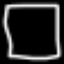
Label: square